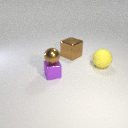
small purple metal cube to the left of large yellow rubber sphere